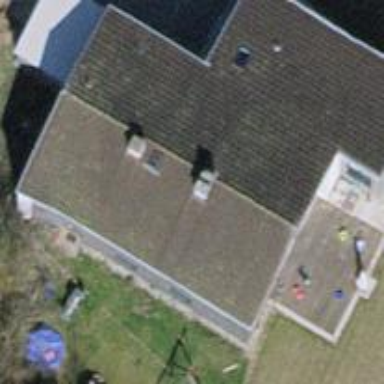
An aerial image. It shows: Detached building with tile roof.